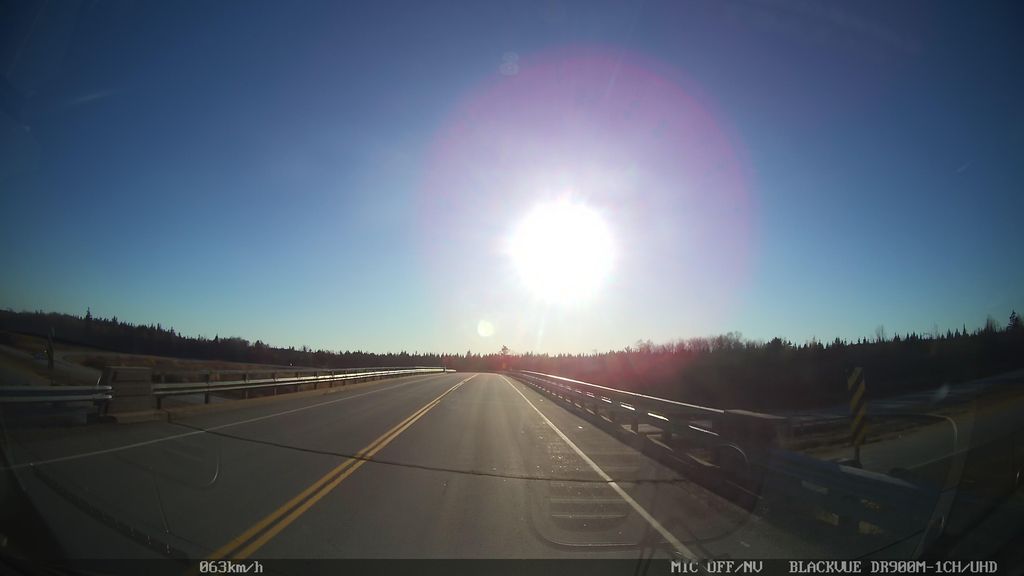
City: halifax